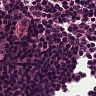
Metastatic tissue present: no